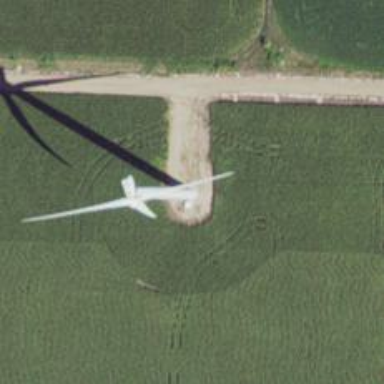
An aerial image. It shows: Wind generator powered by horizontal axis wind turbine.